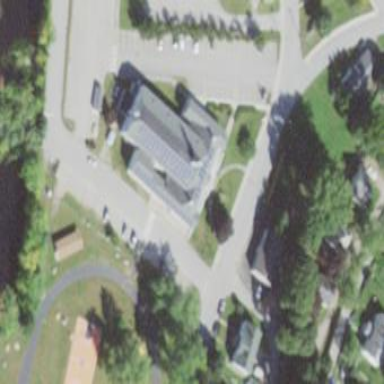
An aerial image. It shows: Civic building serving as town hall.